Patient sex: M
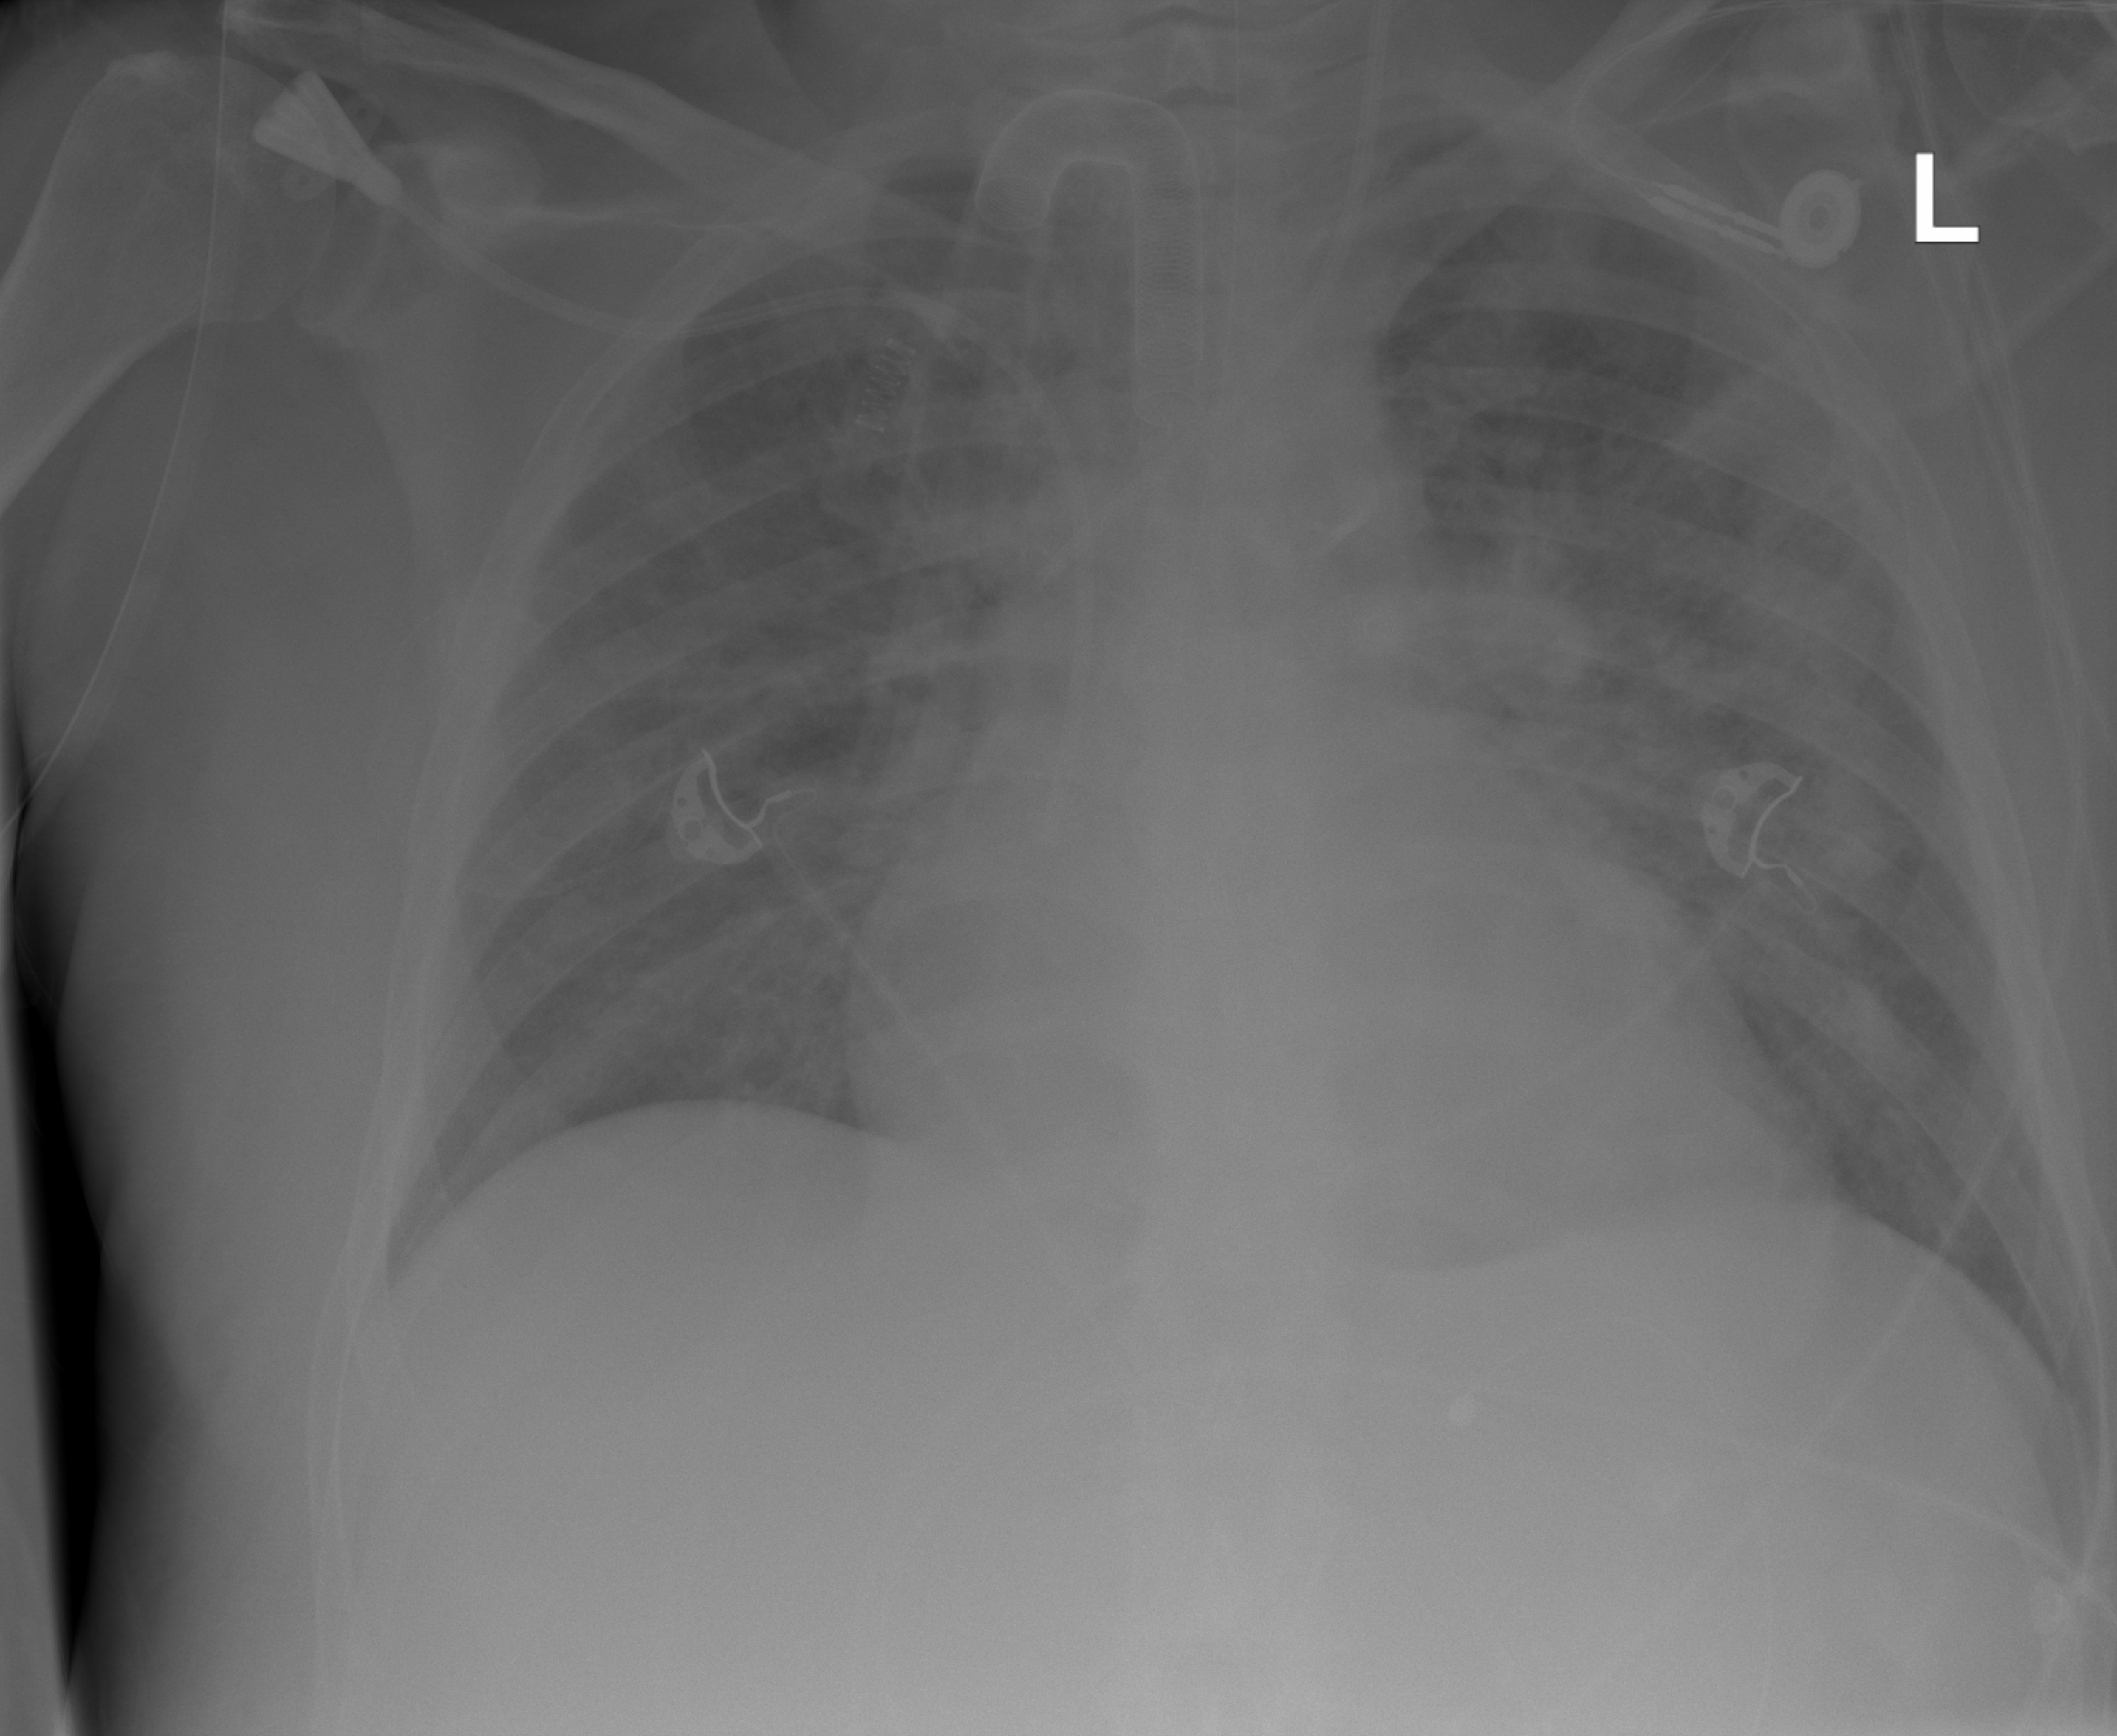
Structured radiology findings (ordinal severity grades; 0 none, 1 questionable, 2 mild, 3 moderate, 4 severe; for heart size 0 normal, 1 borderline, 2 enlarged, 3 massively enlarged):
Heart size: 2
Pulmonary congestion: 3
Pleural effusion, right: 0
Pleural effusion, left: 0
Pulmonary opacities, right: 3
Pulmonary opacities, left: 3
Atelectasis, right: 3
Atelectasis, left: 3